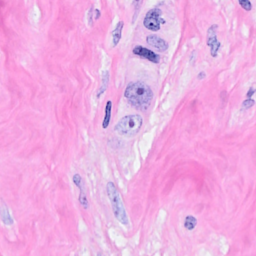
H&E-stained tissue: Breast